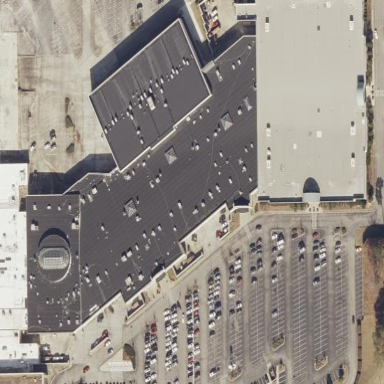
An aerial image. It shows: Retail building that serves as mall.